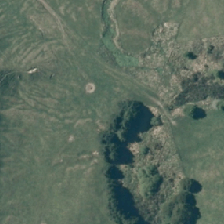
Land cover: deciduous_hardwood